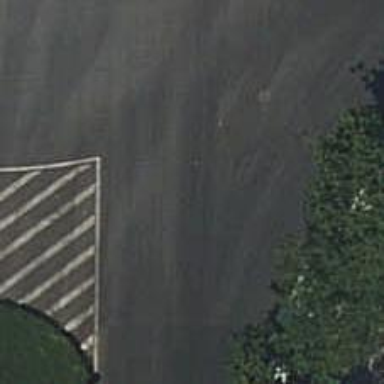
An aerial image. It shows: Road with traffic signals.